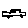
Label: car